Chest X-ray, PA view. Patient: 25 years old, sex M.
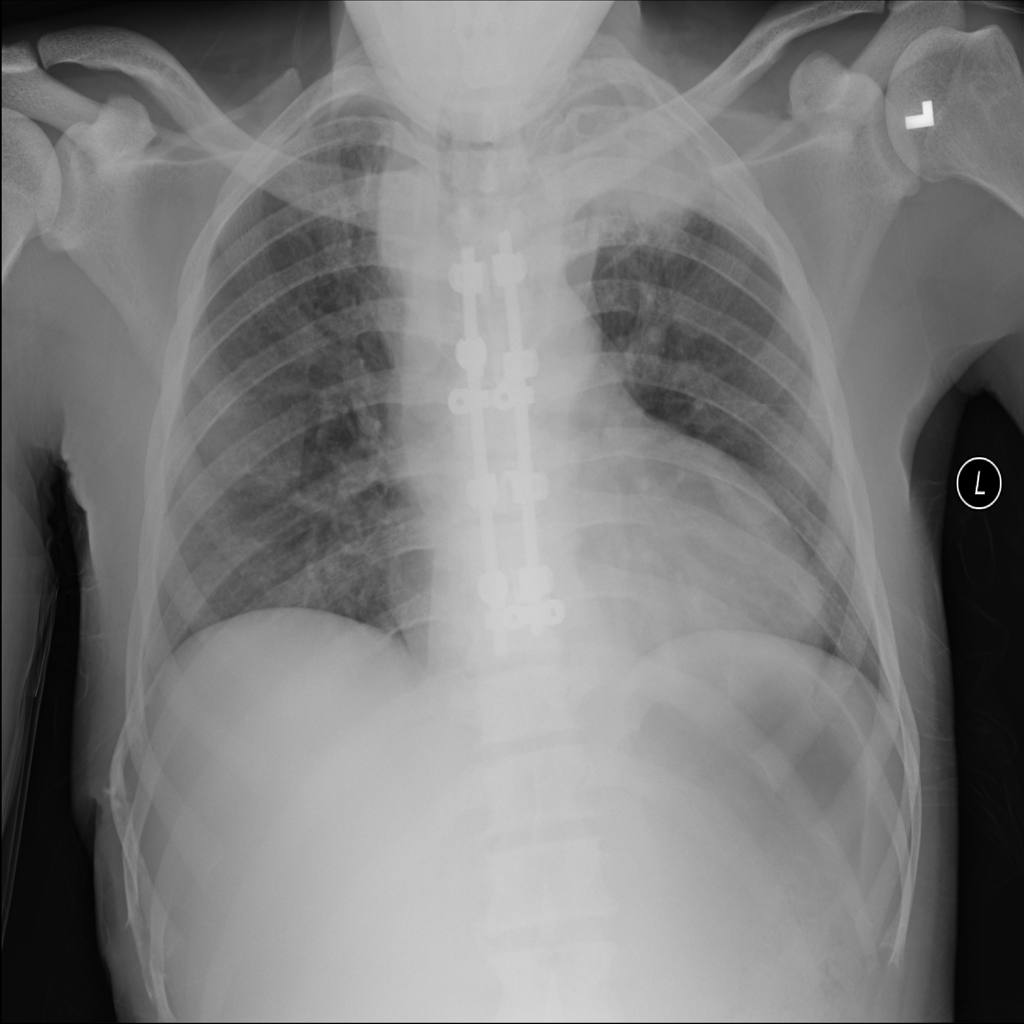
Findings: Consolidation, Pneumothorax